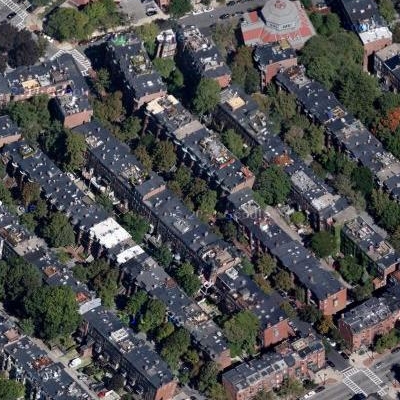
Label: Resident